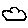
Label: cloud